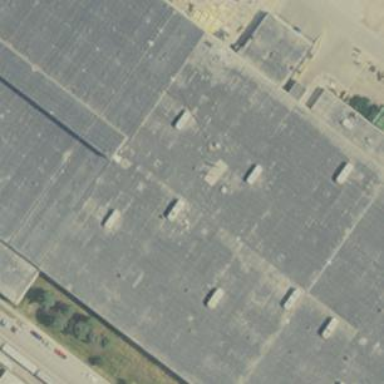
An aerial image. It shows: Industrial building.